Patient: sex M, age 66
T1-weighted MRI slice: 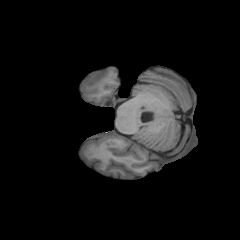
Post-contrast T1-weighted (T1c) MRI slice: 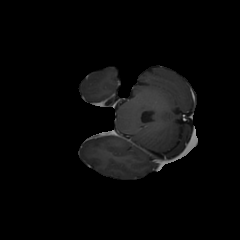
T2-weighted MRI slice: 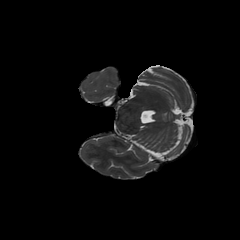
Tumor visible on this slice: no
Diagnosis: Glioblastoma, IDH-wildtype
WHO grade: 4